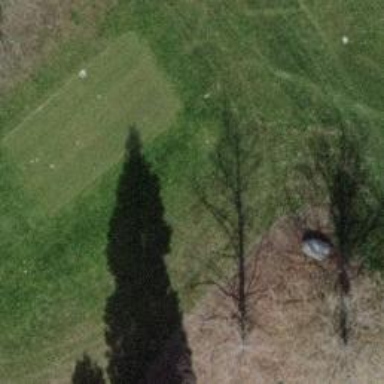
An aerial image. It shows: Grass area designated as golf tee.